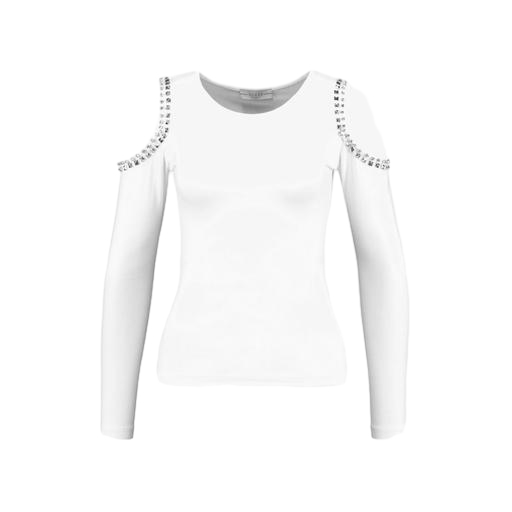
white cold-shoulder tee, white cold shoulder chain neck, white cold-shoulder top, white background